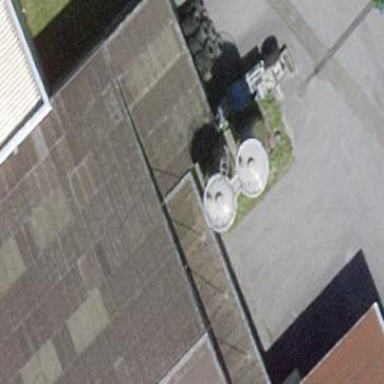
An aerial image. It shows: View of roof of building.